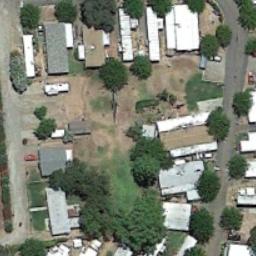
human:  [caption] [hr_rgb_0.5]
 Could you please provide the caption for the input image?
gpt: The mobile home park has some mobile homes of different sizes and trees .

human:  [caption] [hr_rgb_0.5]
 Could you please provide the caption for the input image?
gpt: There are hundreds of neatly arranged mobile homes in this area .

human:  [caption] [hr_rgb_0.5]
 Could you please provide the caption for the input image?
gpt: Many trees are in the mobile home park .

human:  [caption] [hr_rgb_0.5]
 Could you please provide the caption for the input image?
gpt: The mobile home park is on the bare land next to some trees and road .

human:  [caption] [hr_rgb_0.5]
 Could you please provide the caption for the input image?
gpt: There are some white buildings and green trees on the mobile home park .